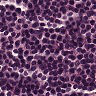
Metastatic tissue present: no